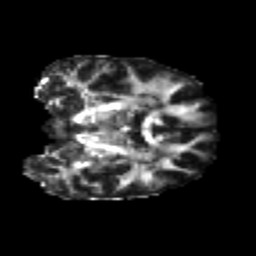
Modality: FA
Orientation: coronal
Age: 24
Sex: female
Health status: healthy
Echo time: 0.074 s